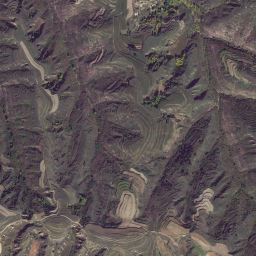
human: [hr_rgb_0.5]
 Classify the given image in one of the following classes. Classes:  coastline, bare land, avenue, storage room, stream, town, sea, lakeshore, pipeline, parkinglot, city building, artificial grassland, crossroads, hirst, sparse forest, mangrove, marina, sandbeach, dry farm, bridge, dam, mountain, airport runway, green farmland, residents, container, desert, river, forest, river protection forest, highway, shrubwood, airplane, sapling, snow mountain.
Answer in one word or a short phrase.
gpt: mountain